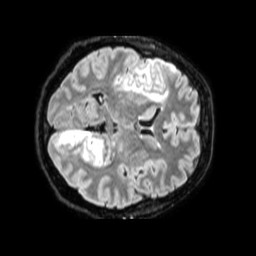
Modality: FLAIR
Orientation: axial
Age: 40
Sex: female
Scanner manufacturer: philips
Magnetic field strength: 1.5 T
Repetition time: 4.8 s
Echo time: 0.3438 s